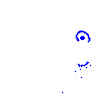
Particle: kaon